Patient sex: M
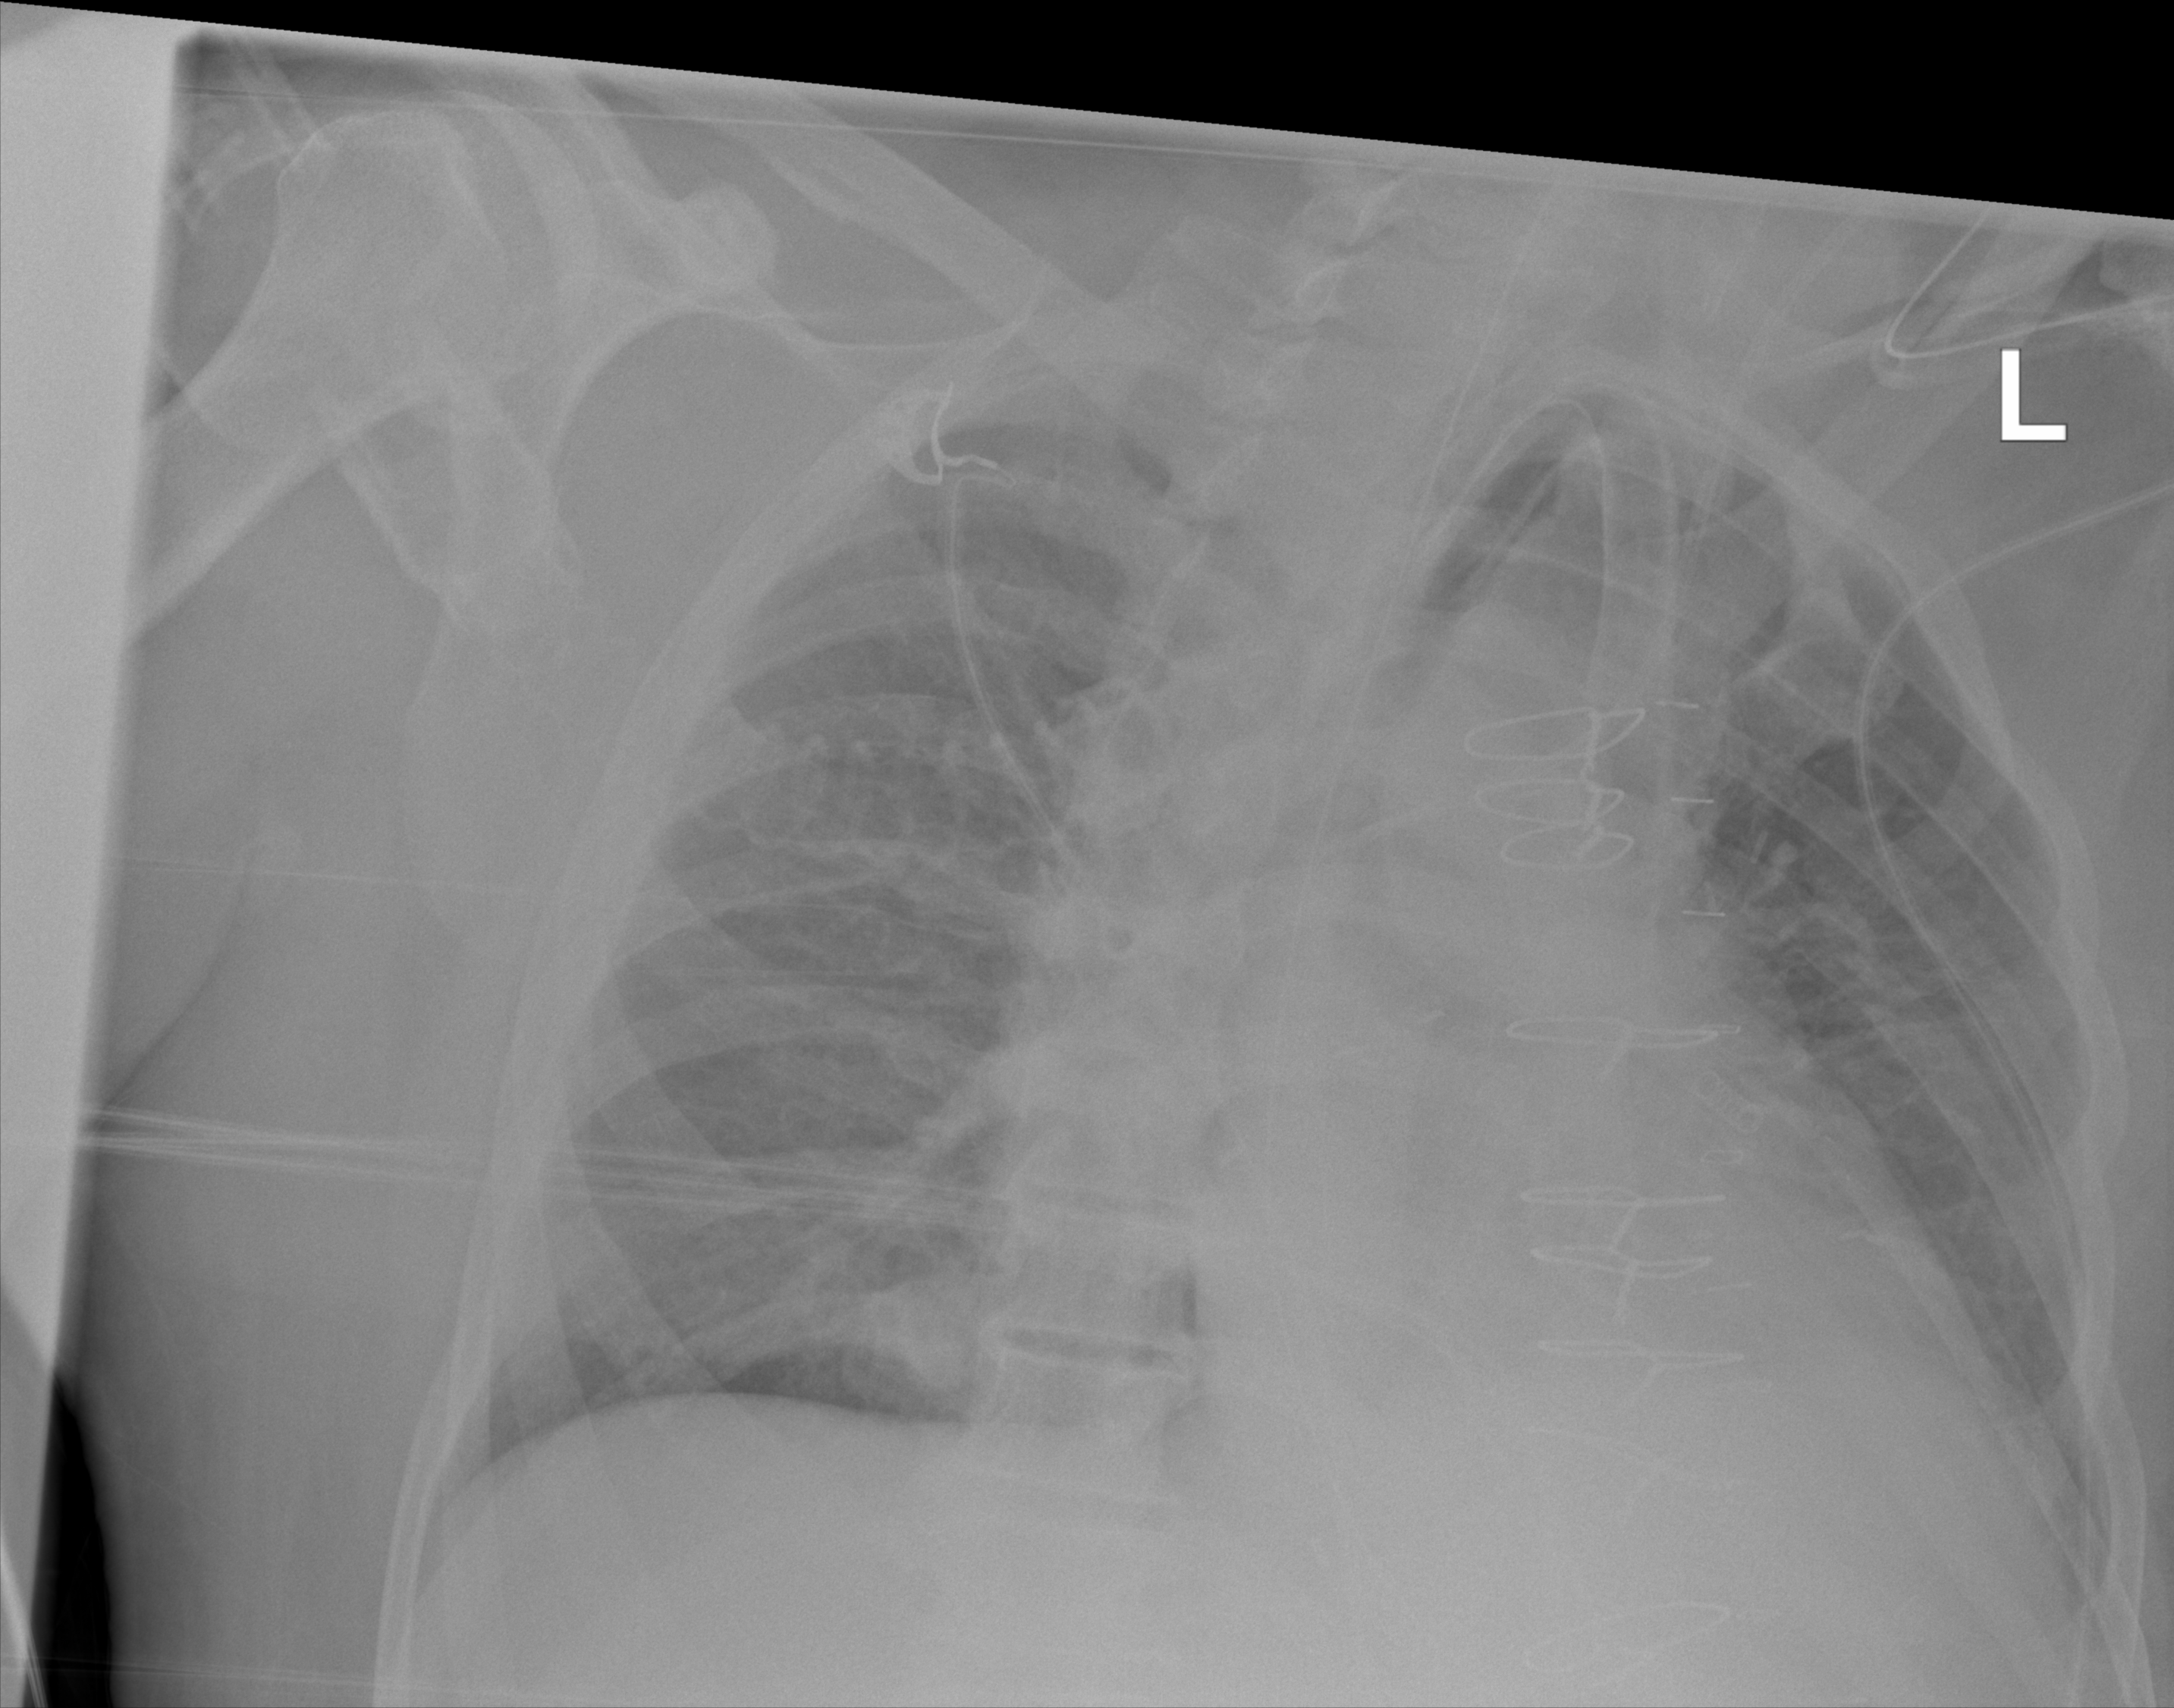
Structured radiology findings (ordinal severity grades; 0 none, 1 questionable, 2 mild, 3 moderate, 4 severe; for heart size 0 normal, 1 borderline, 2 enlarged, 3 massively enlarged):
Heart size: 2
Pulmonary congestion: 2
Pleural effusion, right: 0
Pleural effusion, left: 2
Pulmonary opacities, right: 0
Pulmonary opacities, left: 0
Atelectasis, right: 0
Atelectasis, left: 2